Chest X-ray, AP view. Patient: 32 years old, sex M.
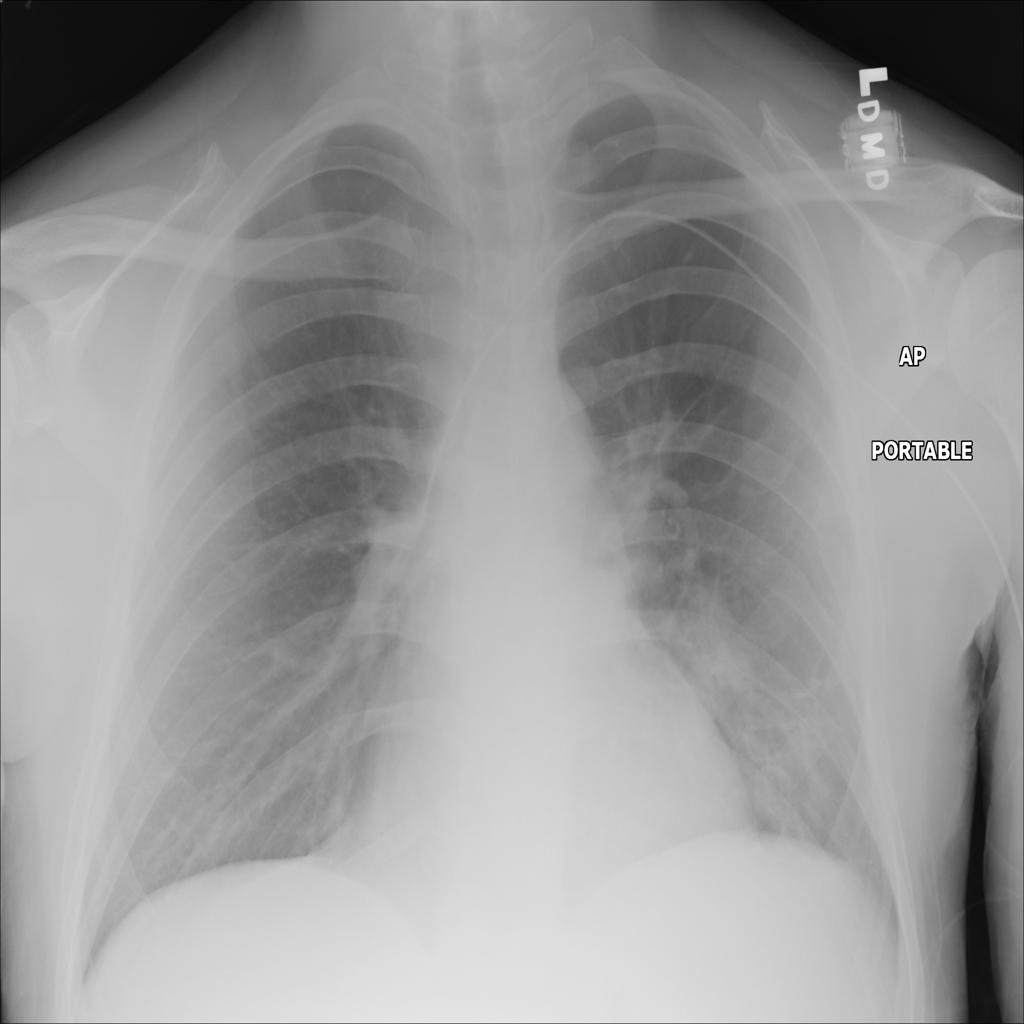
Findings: Effusion, Nodule, Pneumothorax